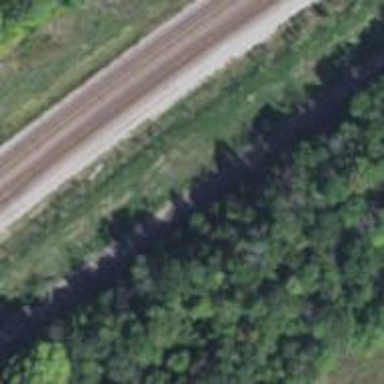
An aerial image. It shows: Disused railway.